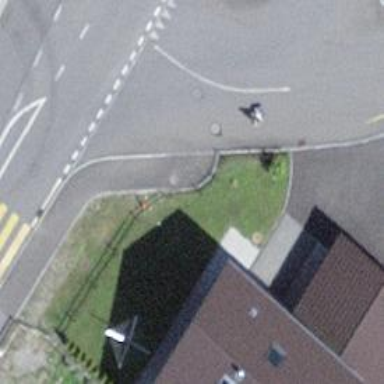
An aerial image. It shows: Asphalt sidewalk along the footway.